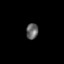
Tissue: skin
Cell type: Fibroblasts
Senescence score: 0.707
Nuclear area (px): 187
Mean DAPI intensity: 99.412